Aerial crown-view tile of a tropical tree (Barro Colorado Island, Panama), acquired 20241216:
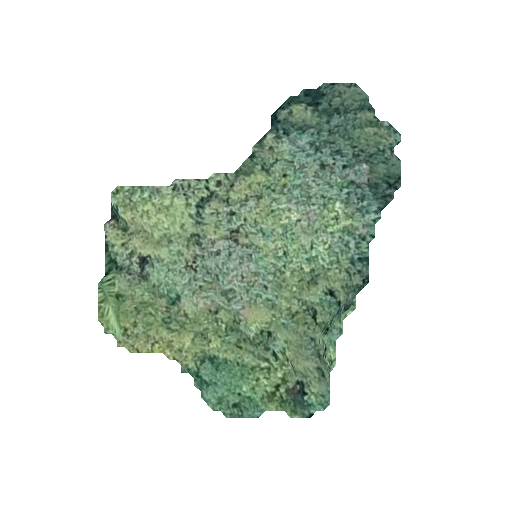
Species: Pouteria stipitata
GBIF accepted scientific name: Pouteria stipitata
Crown area: 92.451 m²